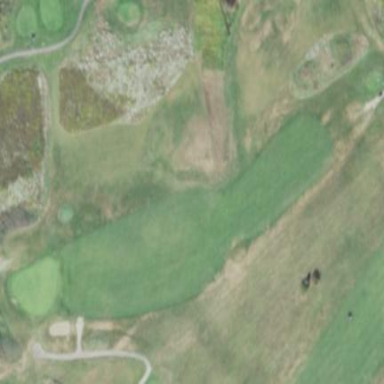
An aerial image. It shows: Golf fairway on grassland designated for leisure and sports activities.